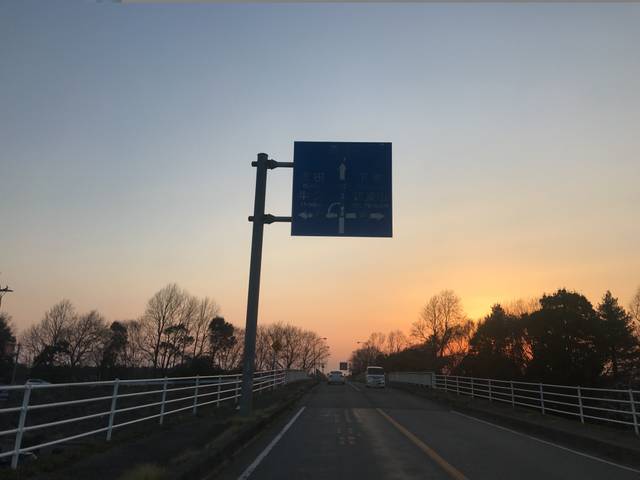
Region: Japan
Coordinates: 36.112, 140.075